Question: I want to set up classes in different folders than activities.
Current folder structure:
'''
-> APP
-> Manifests
-> Java
-> com.test.testing
-> classes
auth.java
home_activity
-> libs
'''
'''
package com.test.testing;
// error here: Package name 'com.test.testing' does not correspond to file path.
public class auth{
public void auth(){}
}
'''
Plus, I can't call this class in activity:
'''
import classes.auth;
'''
So I went to build gradle an this are my configurations:
'''
apply plugin: 'com.android.application'
android {
compileSdkVersion 21
buildToolsVersion "21.1.2"
defaultConfig {
applicationId "com.test.testing"
minSdkVersion 15
targetSdkVersion 21
versionCode 1
versionName "1.0"
}
buildTypes {
release {
minifyEnabled false
proguardFiles getDefaultProguardFile('proguard-android.txt'), 'proguard-rules.pro'
}
}
sourceSets {
main {
java.srcDirs = ['src/main/java', 'java/', 'src/main/java/com/test/testing/classes']
assets.srcDirs = ['src/main/assets', 'src/main/assets/']
}
}
}
'''
Android Studio is a little bit confusing about folder structures, we have several options to chose and I have no clue what some of them do.
In my case, I added the folder "classes" as "Java Folder".

The tip was to create a package instead of a folder.
So I created the package and a new file inside of it. Automatically, android studio filled with this information the file ;
'''
package com.test.testing.classes;
public class auth {
}
'''
What happens is that I'm still unable to import the class into the activities.
Althought when I start typing (in the activity) 'import classes' it appears as a documentation help but it doesn't have any object associated, that said:
'''
import classes.auth;
'''
Gives error.
I went again to build Gradle file and it didn't add anything to the 'java.srcDirs':
'''
sourceSets {
main {
java.srcDirs = ['java/', 'src/main/java']
}
}
'''
The solution to the 'import' problem was the string.
Instead of
'''
import classes.auth;
'''
Should be:
'''
import com.test.testing.classes.auth;
'''
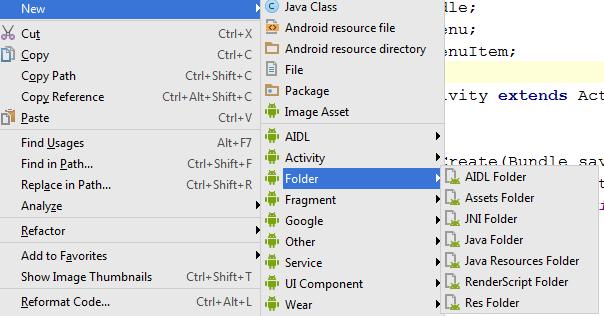
Answer: Select 'Package' from the List above (in your snap shot)